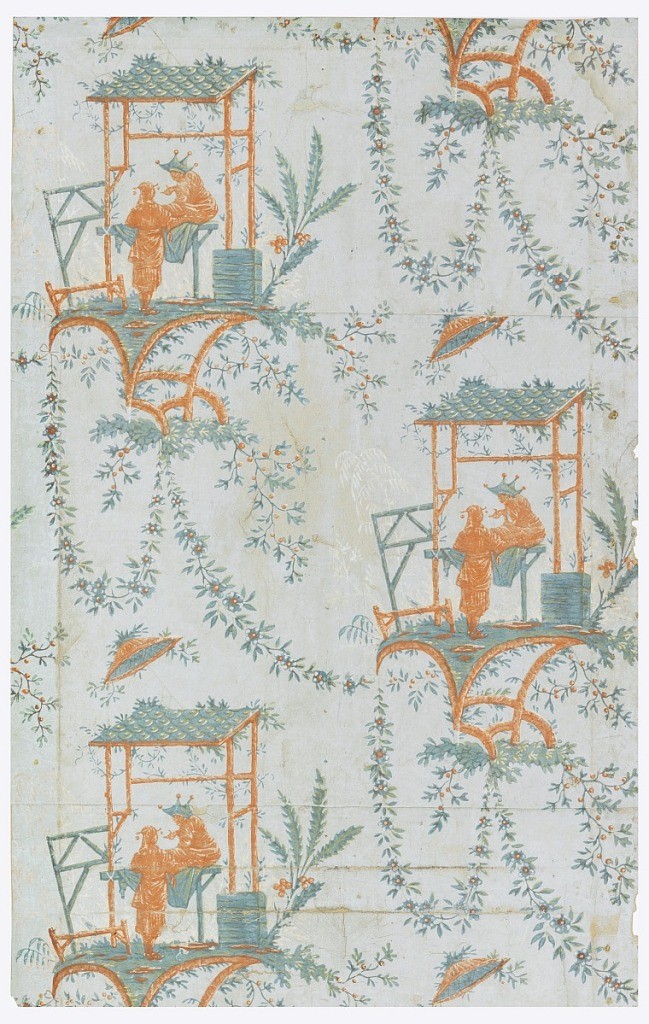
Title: Sidewall
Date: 1775–85
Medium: Block printed on handmade paper
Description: Vertical rectangle. Drop-repeating design of rustic shelter, in style of Pillement's "Baraques Chinois" and two figures of Chinamen, with festoons and sprays of flowers and foliage.